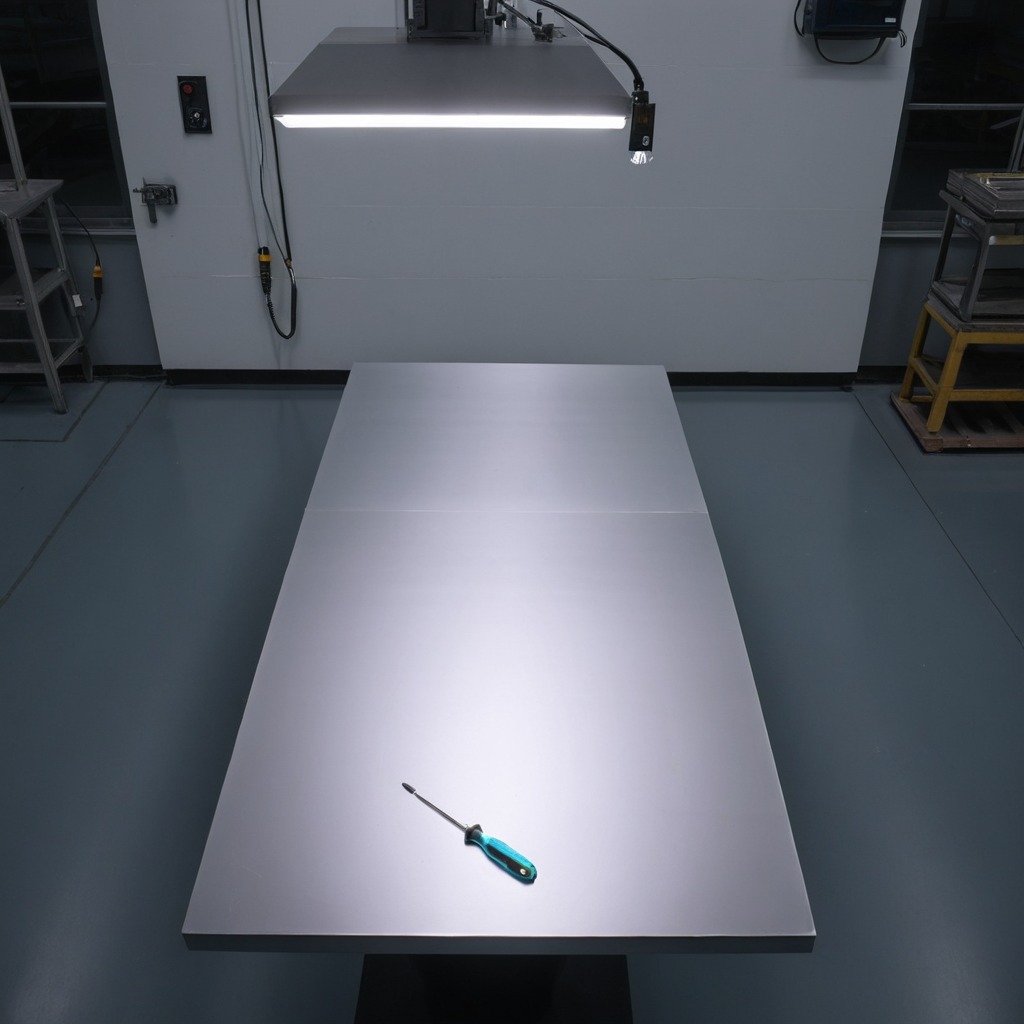
A screwdriver is lying on a clean empty table in a basement in the evening soft directional lighting on the tabletop realistic grain studio-quality clarity centered framing